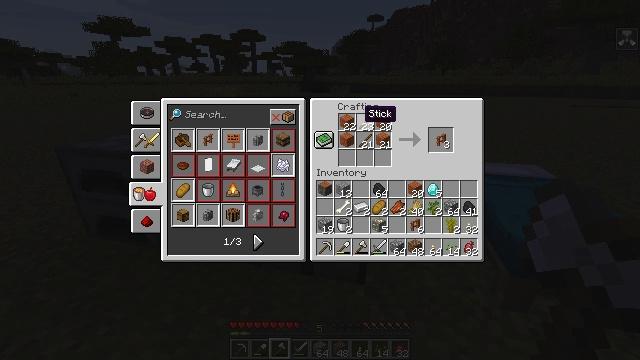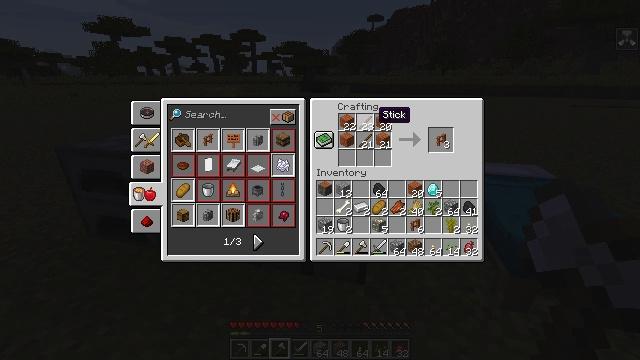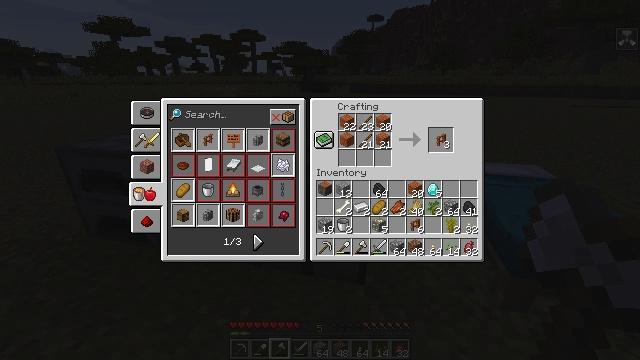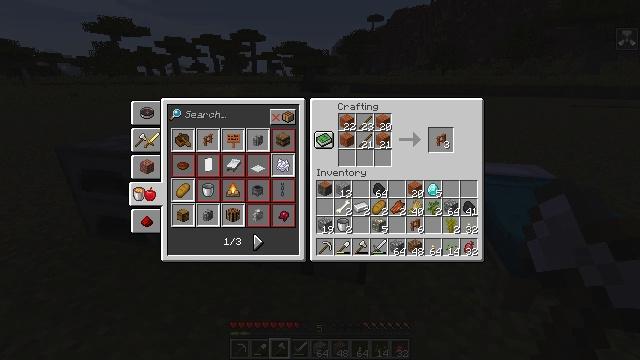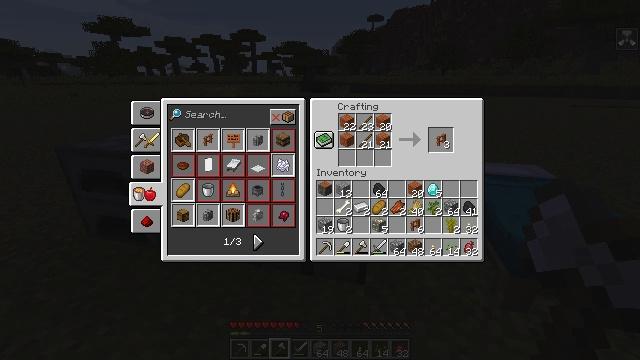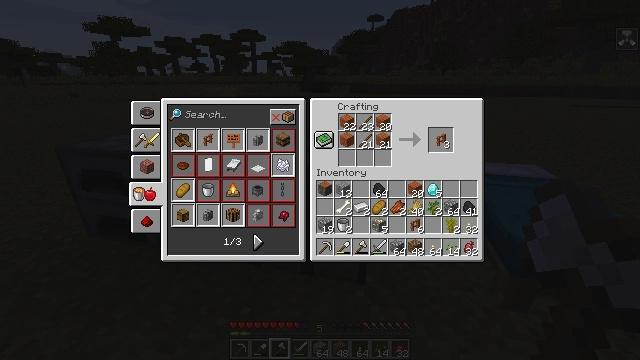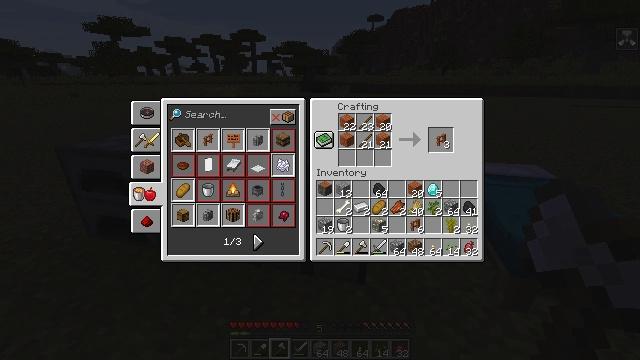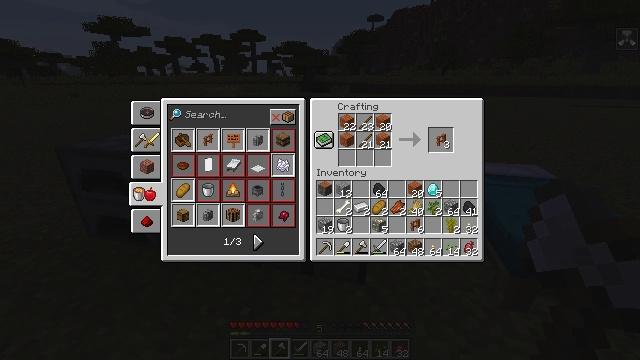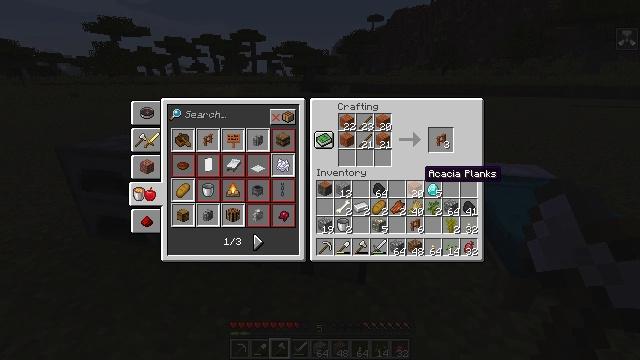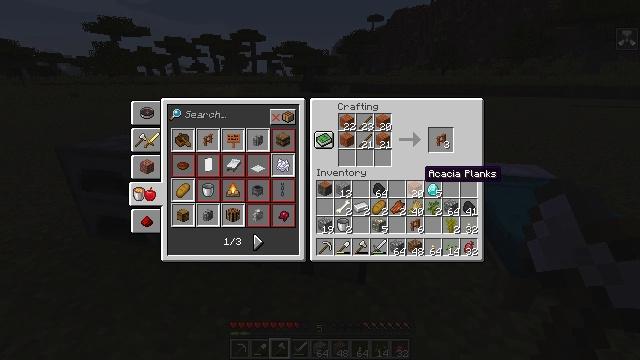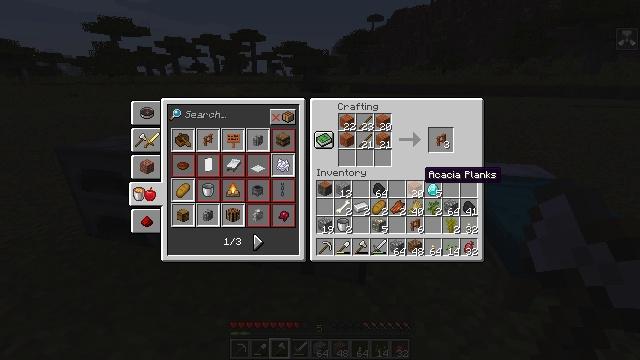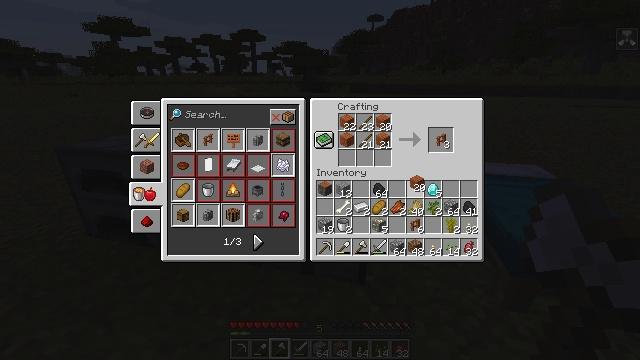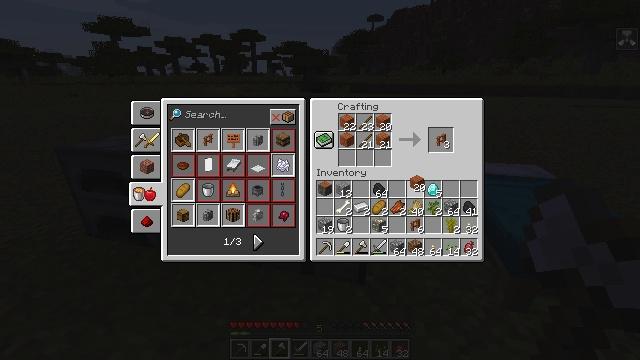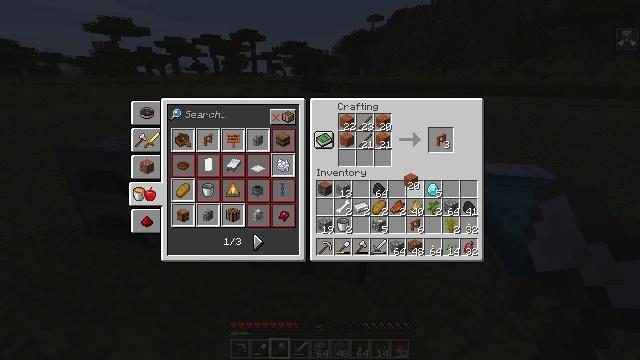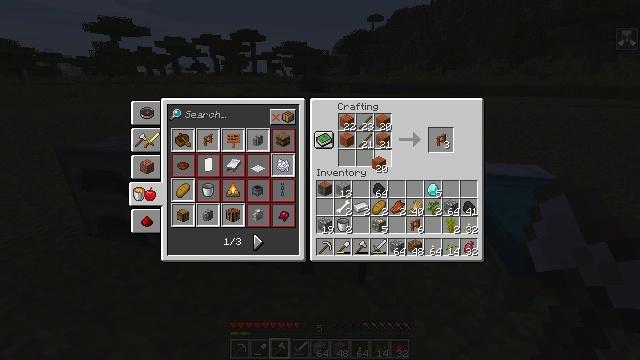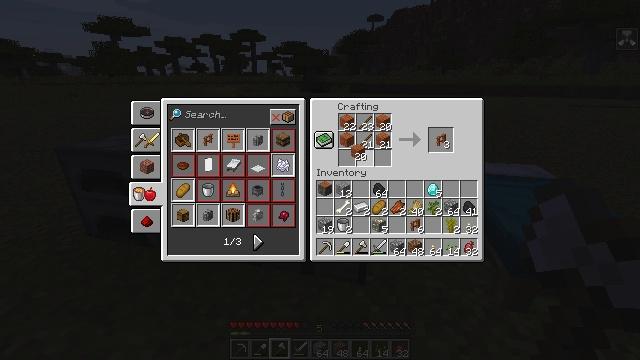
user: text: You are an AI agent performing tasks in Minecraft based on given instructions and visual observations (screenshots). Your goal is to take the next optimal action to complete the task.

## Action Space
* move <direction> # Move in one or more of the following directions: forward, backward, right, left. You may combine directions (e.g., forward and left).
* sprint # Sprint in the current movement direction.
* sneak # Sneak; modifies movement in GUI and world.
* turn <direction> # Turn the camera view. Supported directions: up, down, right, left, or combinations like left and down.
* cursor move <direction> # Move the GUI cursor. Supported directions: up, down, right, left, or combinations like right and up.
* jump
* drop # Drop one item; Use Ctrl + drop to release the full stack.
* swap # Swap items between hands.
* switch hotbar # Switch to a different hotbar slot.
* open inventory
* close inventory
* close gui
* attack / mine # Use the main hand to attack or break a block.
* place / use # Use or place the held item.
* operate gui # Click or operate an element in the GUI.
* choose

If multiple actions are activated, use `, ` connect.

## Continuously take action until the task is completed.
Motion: motion action
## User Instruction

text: Open the crafting table to make an acacia fence.
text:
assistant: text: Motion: cursor move right
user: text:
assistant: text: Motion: cursor move right and down
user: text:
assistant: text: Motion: cursor move right and down
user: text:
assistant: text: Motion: cursor move down
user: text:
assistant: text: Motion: cursor move down
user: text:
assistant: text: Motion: cursor move down
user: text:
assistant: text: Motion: no_op
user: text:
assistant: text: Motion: no_op
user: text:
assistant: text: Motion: no_op
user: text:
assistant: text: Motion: no_op
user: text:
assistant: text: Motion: operate gui
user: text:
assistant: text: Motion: operate gui
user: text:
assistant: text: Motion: no_op
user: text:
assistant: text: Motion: cursor move left and up
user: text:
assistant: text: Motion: cursor move left and up
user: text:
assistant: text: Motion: no_op
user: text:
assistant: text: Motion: no_op
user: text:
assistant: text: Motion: no_op
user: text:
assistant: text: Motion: no_op
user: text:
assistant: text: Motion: no_op
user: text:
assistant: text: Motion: operate gui
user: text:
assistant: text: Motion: operate gui
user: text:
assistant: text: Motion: operate gui
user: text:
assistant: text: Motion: operate gui
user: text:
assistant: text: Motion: no_op
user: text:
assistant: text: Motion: no_op
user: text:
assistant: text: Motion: cursor move right
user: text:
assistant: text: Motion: cursor move right
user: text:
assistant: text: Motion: cursor move right
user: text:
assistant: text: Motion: cursor move right